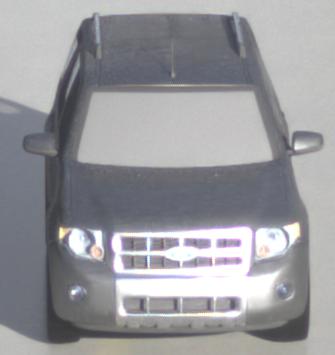
Make: Ford
Model: Escape Hybrid
Detailed model: -
Model produced from: 2004
Model produced until: 2012
Doors: 5
Color: gray
Road condition: wet road
Daytime: sunrise or sunset
Contrast: medium contrast